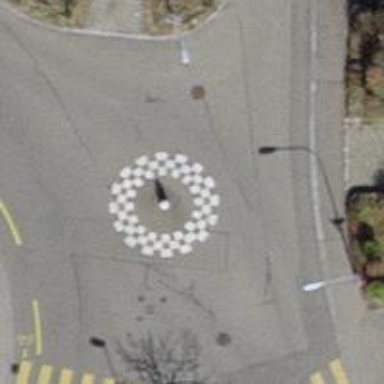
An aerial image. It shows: Rosette traffic calming feature.